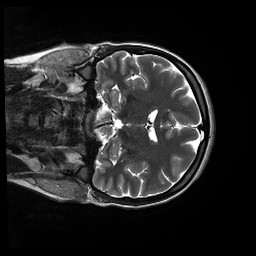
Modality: T2w
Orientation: coronal
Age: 29
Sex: female